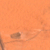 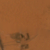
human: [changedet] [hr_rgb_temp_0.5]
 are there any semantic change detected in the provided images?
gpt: Few buildings were created near the existing one.